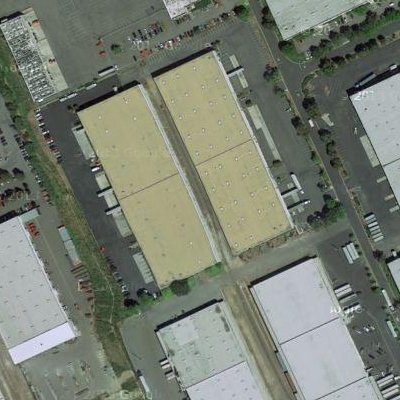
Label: cIndustry